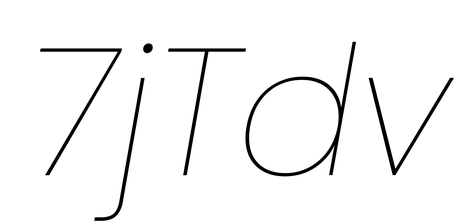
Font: Poppins-ThinItalic